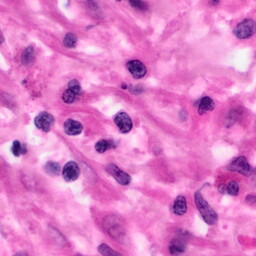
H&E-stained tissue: Pancreatic